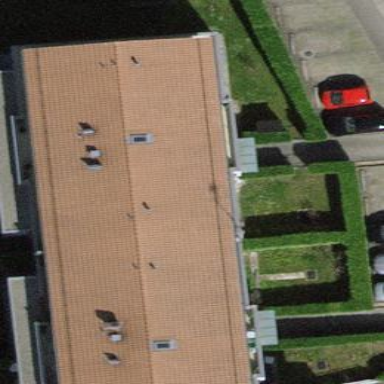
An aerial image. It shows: View of apartment building.